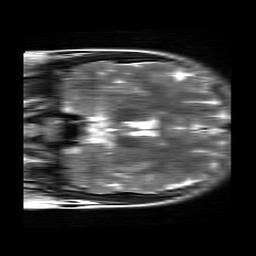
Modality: T2w
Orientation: coronal
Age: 20
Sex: female
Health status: healthy
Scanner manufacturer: siemens
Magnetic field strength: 3 T
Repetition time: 4.01 s
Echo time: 0.116 s